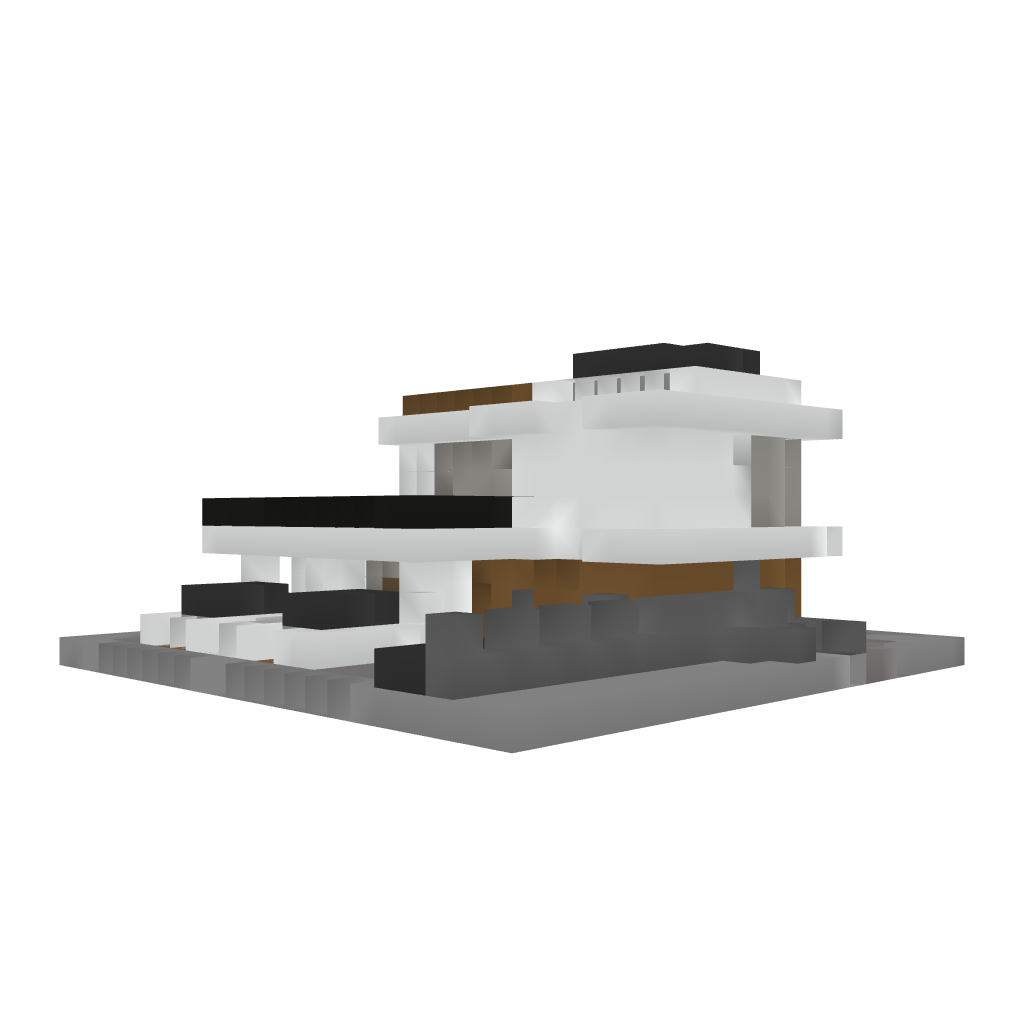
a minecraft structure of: Modern Style House #2 | 1.6.4